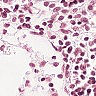
Metastatic tissue present: no